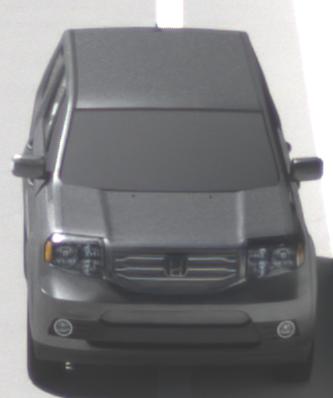
Make: Honda
Model: Pilot
Detailed model: Gen. 2 Facelift
Model produced from: 2012
Model produced until: 2015
Doors: 5
Color: gray
Road condition: dry road
Daytime: midday
Contrast: high contrast